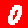
Digit: 0